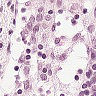
Metastatic tissue present: no